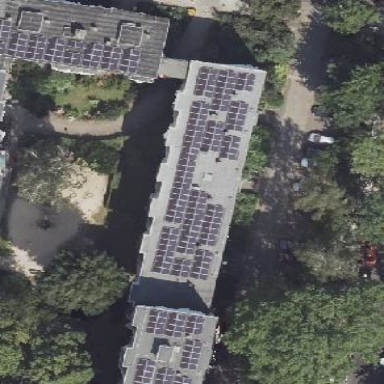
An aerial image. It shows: Small solar photovoltaic panel generator installed on roof.